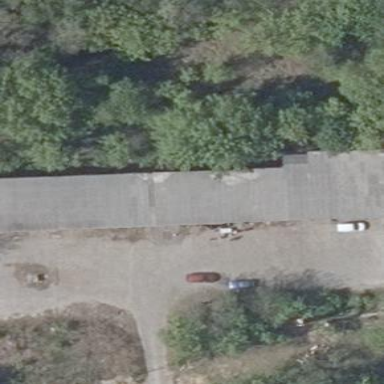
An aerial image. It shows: Garage building.